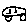
Label: car